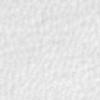
Label: no_change